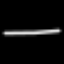
Label: line